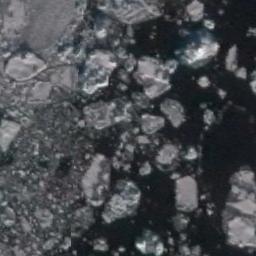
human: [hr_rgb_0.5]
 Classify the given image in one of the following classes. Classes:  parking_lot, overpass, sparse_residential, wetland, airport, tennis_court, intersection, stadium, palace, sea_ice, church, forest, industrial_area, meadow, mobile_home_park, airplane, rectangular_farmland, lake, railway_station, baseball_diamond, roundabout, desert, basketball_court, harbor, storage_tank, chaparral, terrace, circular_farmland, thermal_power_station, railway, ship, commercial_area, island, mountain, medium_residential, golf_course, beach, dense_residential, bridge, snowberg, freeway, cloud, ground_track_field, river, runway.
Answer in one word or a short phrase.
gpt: sea_ice